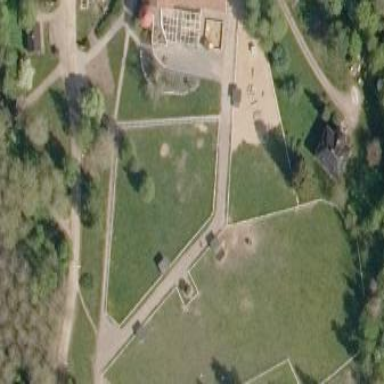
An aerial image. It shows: Fence surrounding area designated for animal keeping.